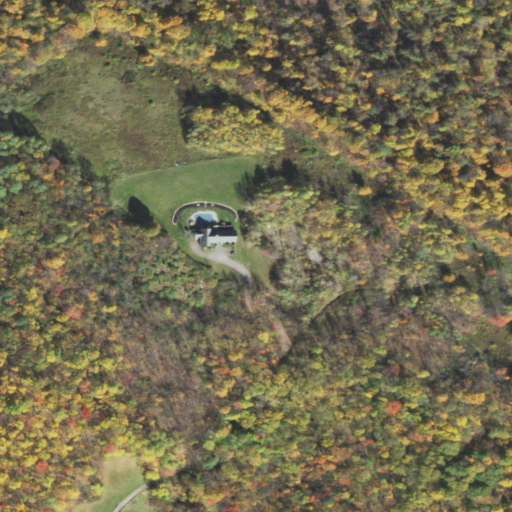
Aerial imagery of mountain in Pennsylvania named Newton Hill containing deciduous forest, grassland, shrub, pasture, and low intensity development